【题型】填空题　【知识点】立体几何　【难度】hard
如图，正方形 \(ABCD\) 和矩形 \(ABEF\) 所在的平面互相垂直，点 \(P\) 在正方形 \(ABCD\) 及其内部运动，点 \(Q\) 在矩形 \(ABEF\) 及其内部运动。设 \(AB=2\)，\(AF=\sqrt{2}\)，若 \(PA \perp PE\)，当四面体 \(PAQE\) 体积最大时，则该四面体的内切球半径为\_\_\_\_\_\_。

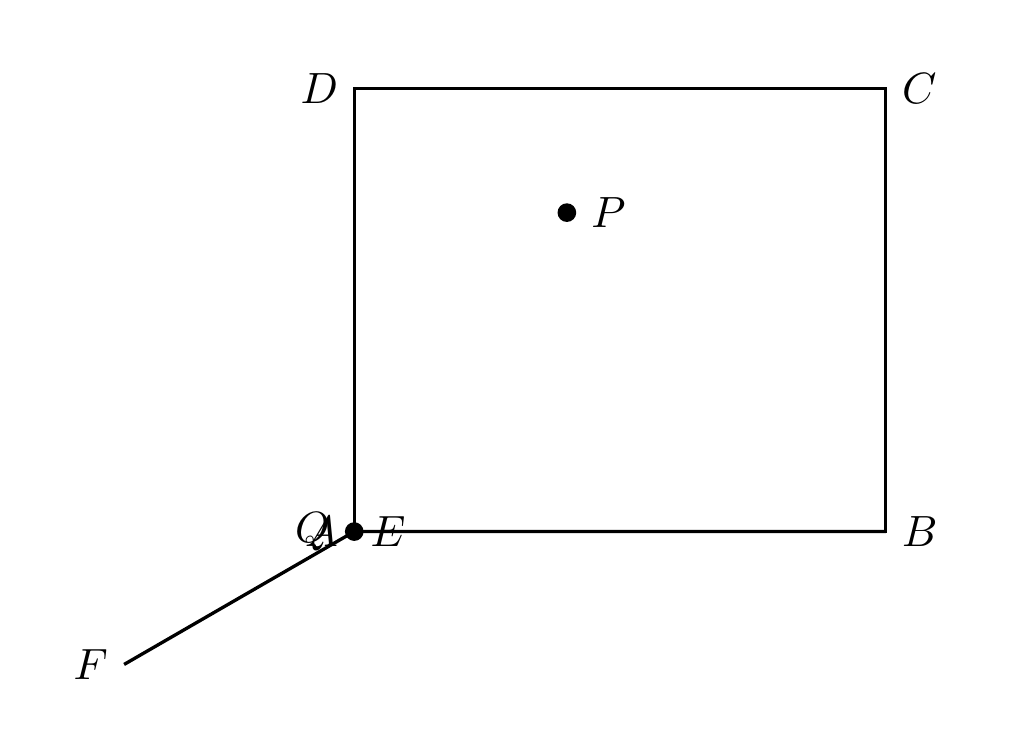
【解答】
\vspace{1em}
\textbf{【答案】} \(\dfrac{2-\sqrt{2}}{2}\) 或 \(\dfrac{8+4\sqrt{3}-5\sqrt{2}-3\sqrt{6}}{2}\)

\vspace{1em}
\textbf{【分析】}先确定 \(P\) 点的轨迹，确定四面体 \(P-AQE\) 体积最大时，\(P\)，\(Q\) 点的位置，再利用体积法求内切球半径。

\vspace{1em}
\textbf{【详解】}如图：

因为平面 \(ABCD \perp\) 平面 \(ABEF\)，平面 \(ABCD \cap\) 平面 \(ABEF = AB\)，\(BE \subset\) 平面 \(ABEF\)，且 \(BE \perp AB\)，

所以 \(BE \perp\) 平面 \(ABCD\)。

\(AP \subset\) 平面 \(ABCD\)，所以 \(BE \perp AP\)，

又 \(PE \perp AP\)，\(PE, BE \subset\) 平面 \(PBE\)，所以 \(AP \perp\) 平面 \(PBE\)，

\(PB \subset\) 平面 \(PBE\)，所以 \(AP \perp PB\)。

又 \(P\) 在正方形 \(ABCD\) 及其内部，所以 \(P\) 点轨迹是如图所示的以 \(AB\) 为直径的半圆，

作 \(PH \perp AB\) 于 \(H\)，则 \(PH\) 是三棱锥 \(P-AQE\) 的高。

所以当 \(\triangle AQE\) 的面积和 \(PH\) 都取得最大值时，四面体 \(PAQE\) 的体积最大。

此时 \(Q\) 点应该与 \(B\) 或 \(F\) 重合，\(P\) 为正方形 \(ABCD\) 的中心。
如图：

---
当 \(Q\) 点与 \(B\) 重合，\(P\) 为正方形 \(ABCD\) 的中心时：

\[
V_{P-AQE} = \frac{1}{3}S_{\triangle AQE} \cdot PH = \frac{1}{3} \times \sqrt{2} \times 1 = \frac{\sqrt{2}}{3},
\]
\(S_{\triangle AQE} = \sqrt{2}\)，\(S_{\triangle PEQ} = 1\)，\(S_{\triangle PAQ} = 1\)，

\(\triangle APE\) 中，因为 \(AP \perp PE\)，\(AP = \sqrt{2}\)，\(PE = 2\)，所以 \(S_{\triangle APE} = \sqrt{2}\)。

设内切球半径为 \(r\)，由 \(V_{P-AQE} = \frac{1}{3}(S_{\triangle AQE} + S_{\triangle APE} + S_{\triangle APB} + S_{\triangle PQE}) \cdot r\) 得：
\[
r = \frac{\frac{\sqrt{2}}{3}}{\frac{1}{3}(2\sqrt{2} + 2)} = \frac{2-\sqrt{2}}{2}.
\]
如图：

---
当 \(Q\) 点与 \(F\) 重合，\(P\) 为正方形 \(ABCD\) 的中心时：

\[
V_{P-AQE} = \frac{1}{3}S_{\triangle AQE} \cdot PH = \frac{1}{3} \times \sqrt{2} \times 1 = \frac{\sqrt{2}}{3},
\]
\(S_{\triangle AQE} = \sqrt{2}\)，\(S_{\triangle PEQ} = \sqrt{3}\)，\(S_{\triangle PAQ} = 1\)，

\(S_{\triangle APE} = \sqrt{2}\)。

设内切球半径为 \(r\)，由 \(V_{P-AQE} = \frac{1}{3}(S_{\triangle AQE} + S_{\triangle APE} + S_{\triangle APB} + S_{\triangle PQE}) \cdot r\) 得：
\[
r = \frac{\frac{\sqrt{2}}{3}}{\frac{1}{3}(2\sqrt{2} + \sqrt{3} + 1)} = \frac{8+4\sqrt{3}-5\sqrt{2}-3\sqrt{6}}{2}.
\]

---

综上可知，当四面体 \(PAQE\) 的体积最大时，其内切球半径为：\(\dfrac{2-\sqrt{2}}{2}\) 或 \(\dfrac{8+4\sqrt{3}-5\sqrt{2}-3\sqrt{6}}{2}\)。

故答案为：\(\dfrac{2-\sqrt{2}}{2}\) 或 \(\dfrac{8+4\sqrt{3}-5\sqrt{2}-3\sqrt{6}}{2}\)

\vspace{1em}
\textbf{【点睛】}关键点点睛：根据 \(PA \perp PE\) 得到 \(P\) 点在以 \(AE\) 为直径的球面上，又 \(P\) 点在正方形 \(ABCD\) 及其内部，所以 \(P\) 点轨迹就是球面与平面 \(ABCD\) 的交线上，即以 \(AB\) 为直径的半圆上。明确 \(P\) 点轨迹是解决问题的关键。

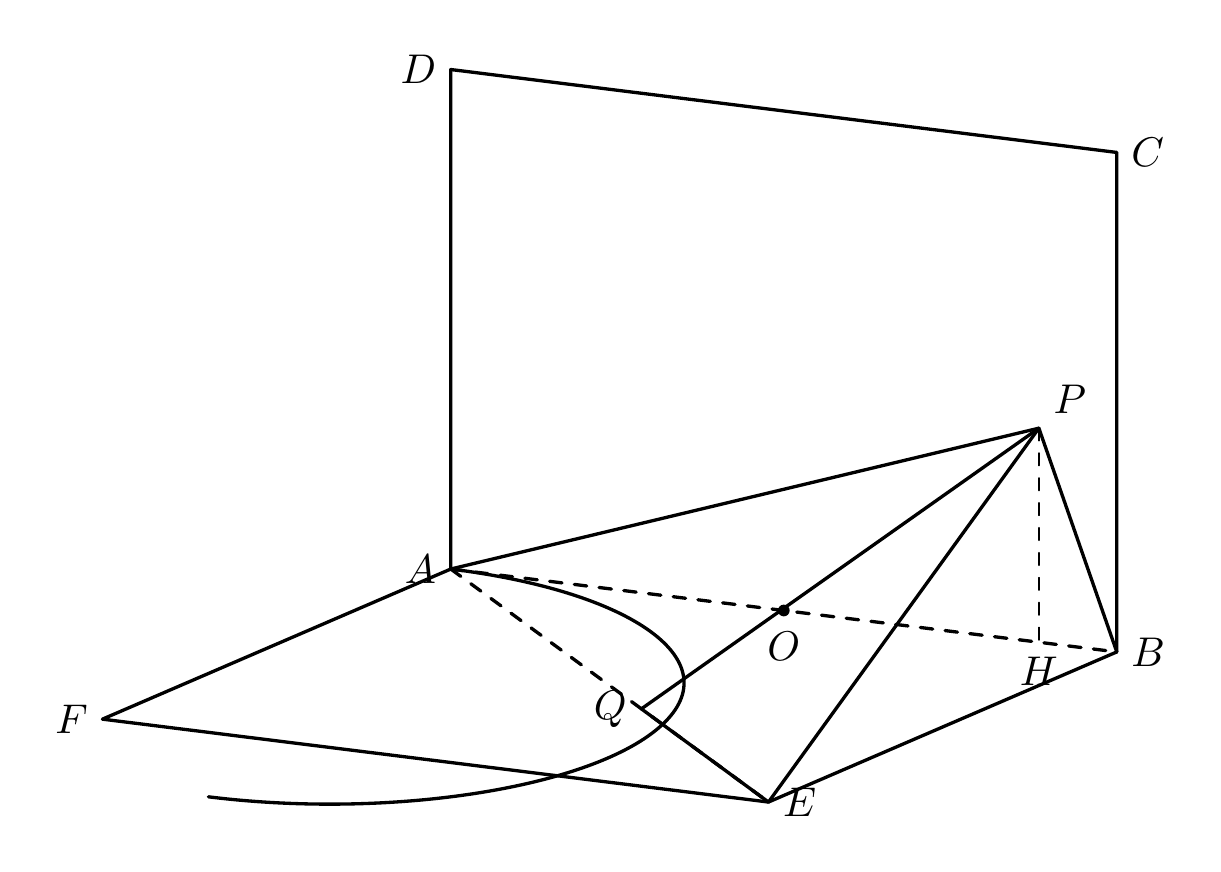
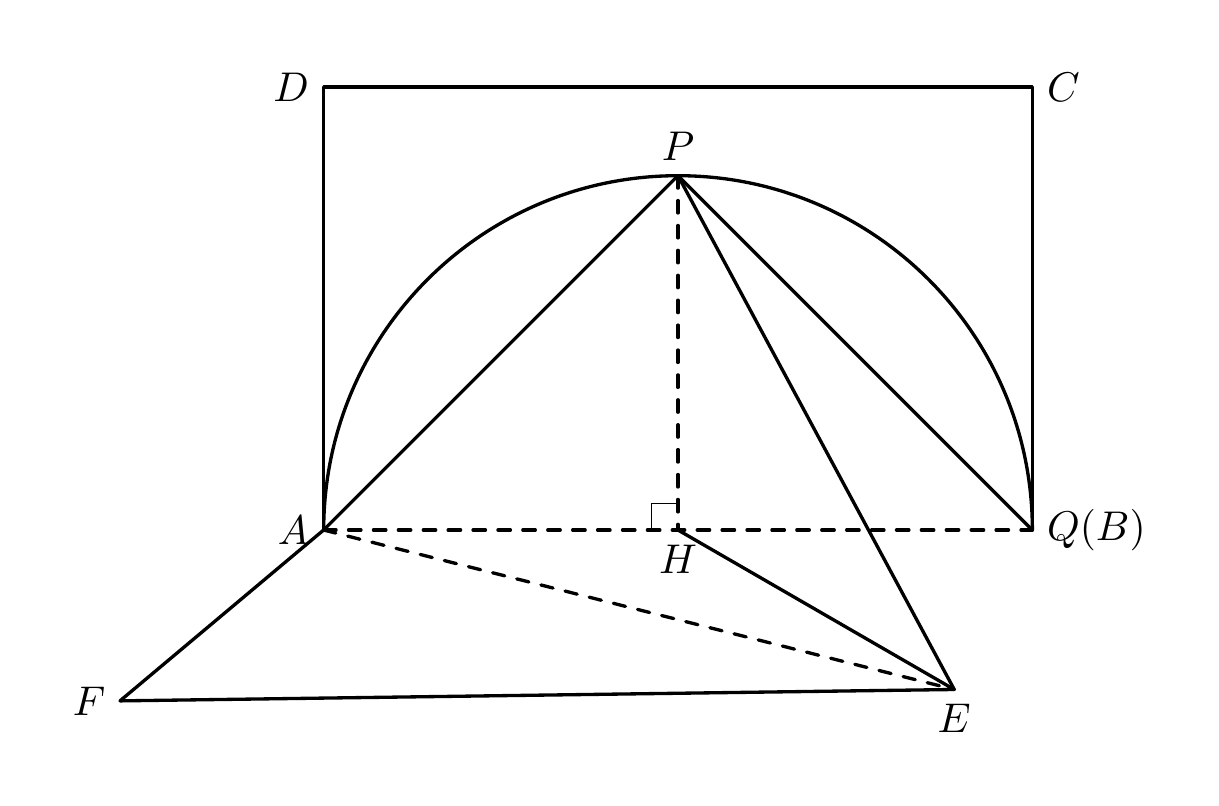
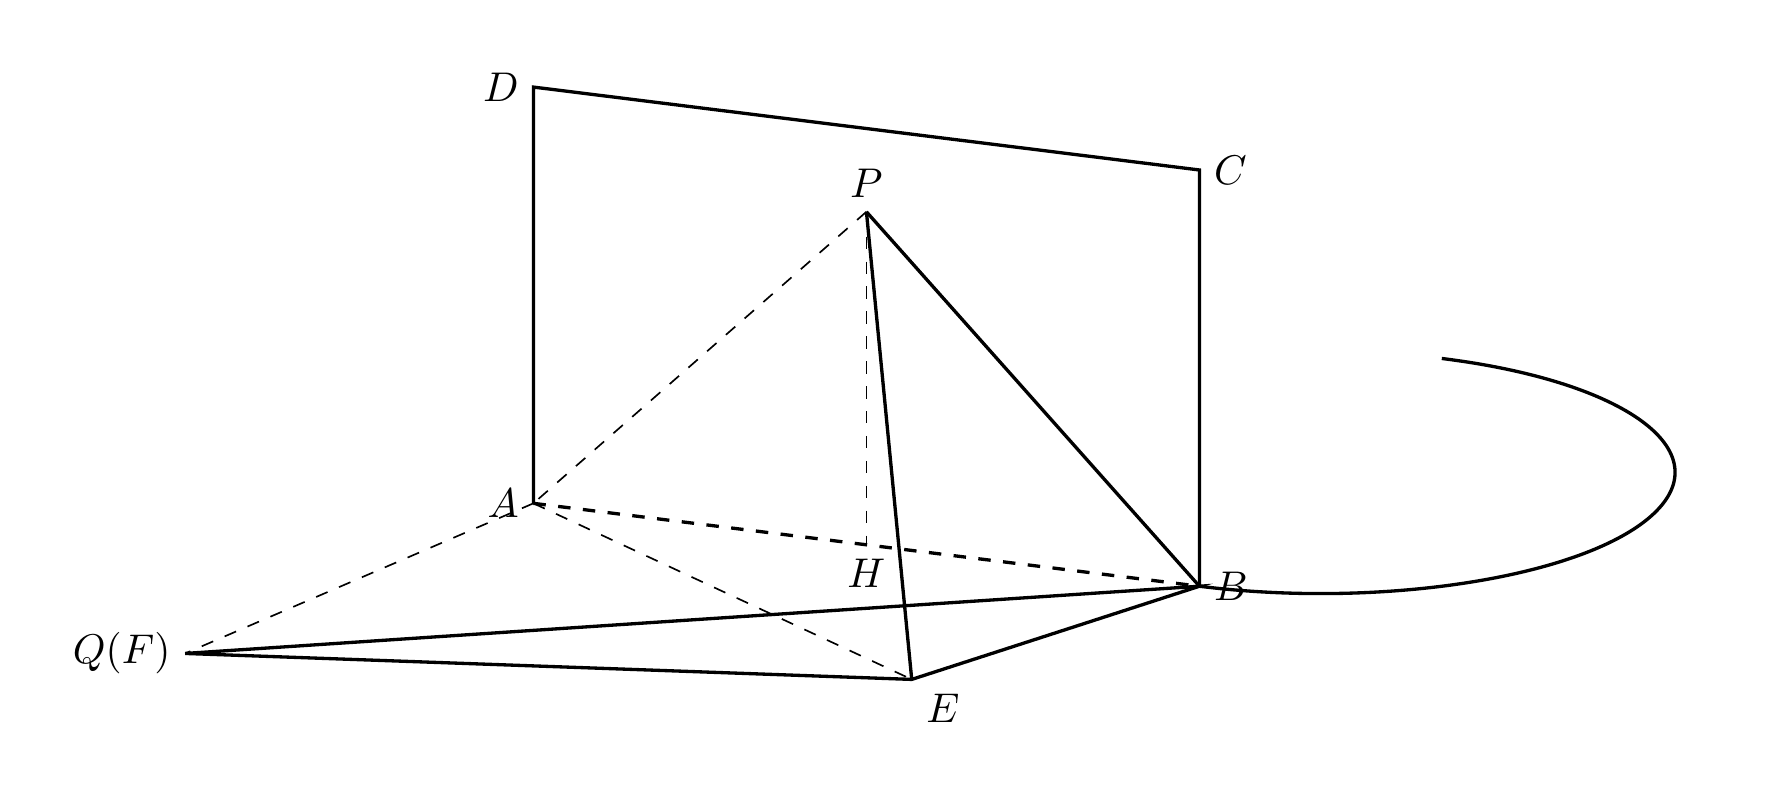